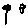
Label: flower